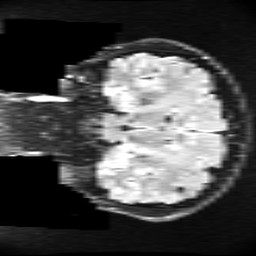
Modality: FLAIR
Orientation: coronal
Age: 32
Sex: male
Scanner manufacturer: ge
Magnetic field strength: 3 T
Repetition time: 11 s
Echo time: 0.1497 s